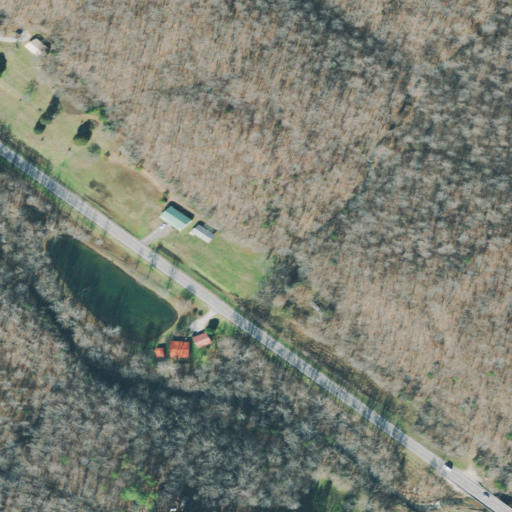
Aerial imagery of valley in Tennessee named Chop Hollow containing deciduous forest, open development, low intensity development, pasture, open water, medium intensity development, and mixed forest